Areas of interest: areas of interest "Cemetery"
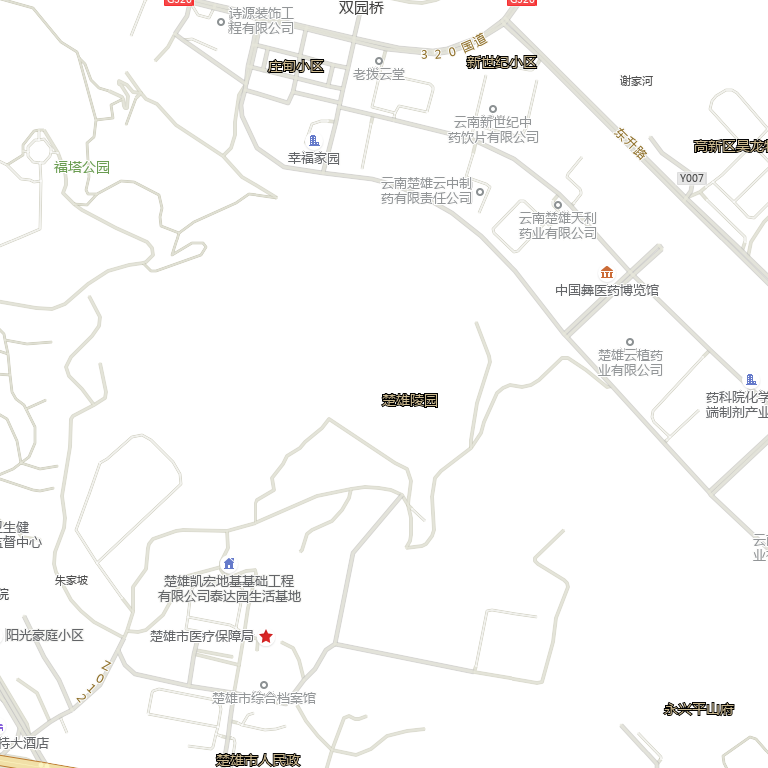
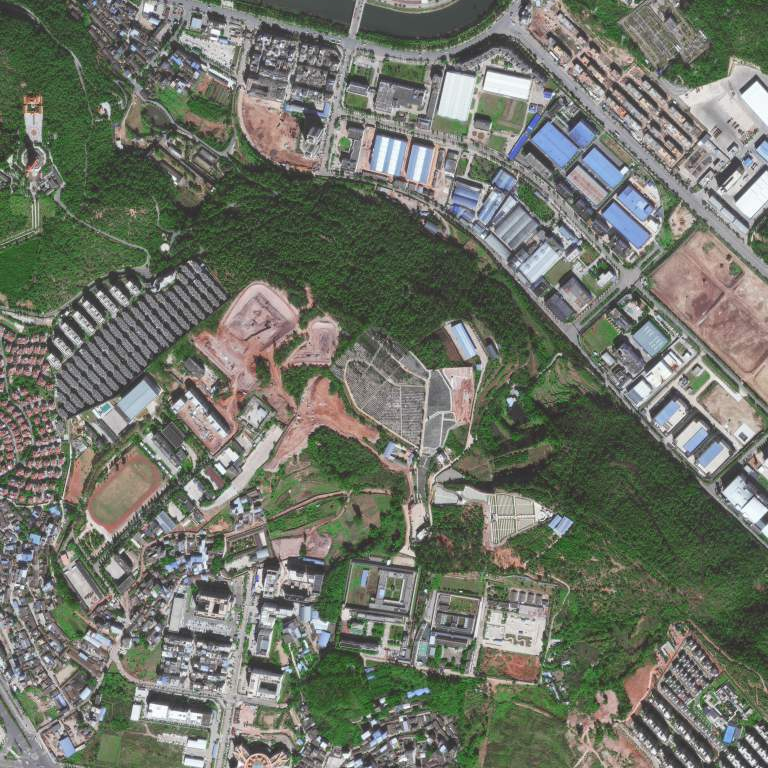